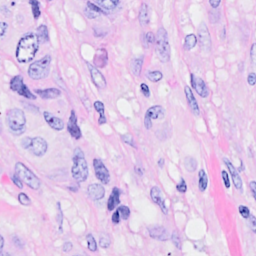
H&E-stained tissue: Breast